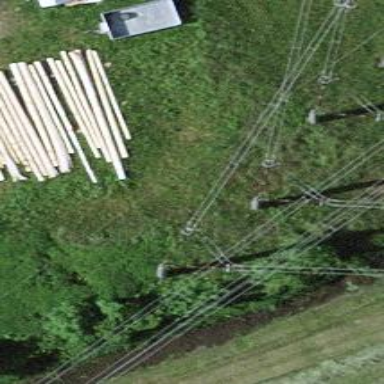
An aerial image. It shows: Three power lines with cables.